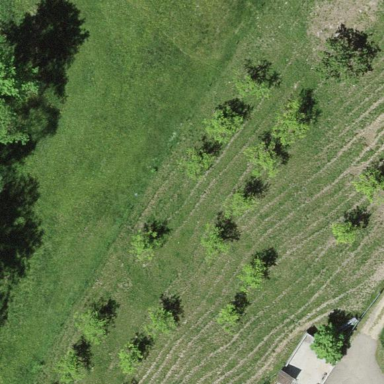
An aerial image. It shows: Orchard.